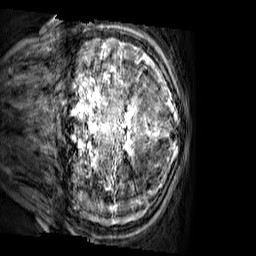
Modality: T2w
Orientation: coronal
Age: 11
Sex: female
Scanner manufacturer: siemens
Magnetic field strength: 3 T
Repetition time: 3.2 s
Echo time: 0.408 s